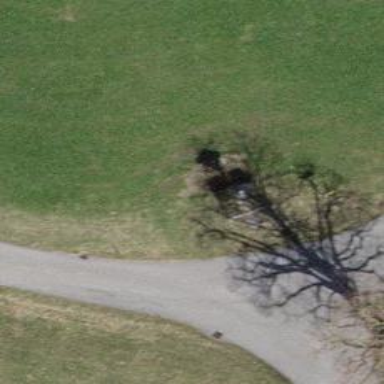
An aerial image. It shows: Wayside cross with historic significance.